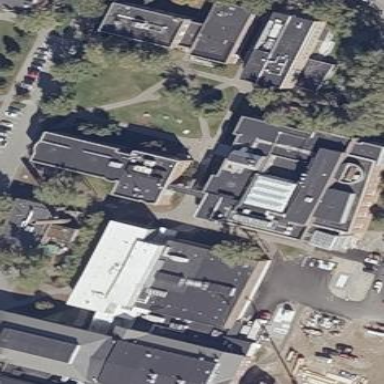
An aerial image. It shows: College building.